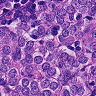
Metastatic tissue present: yes